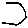
Label: hexagon